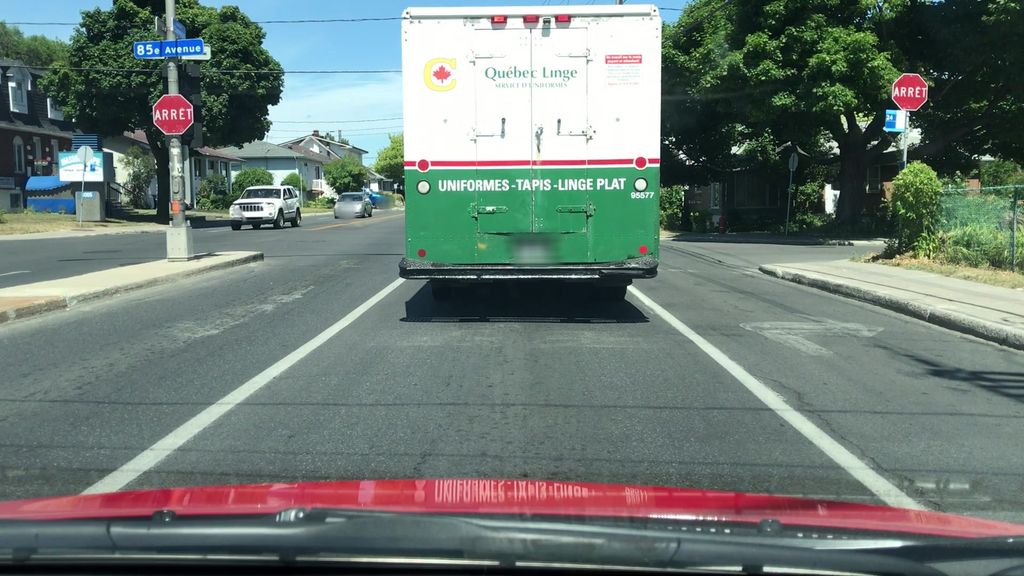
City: montreal